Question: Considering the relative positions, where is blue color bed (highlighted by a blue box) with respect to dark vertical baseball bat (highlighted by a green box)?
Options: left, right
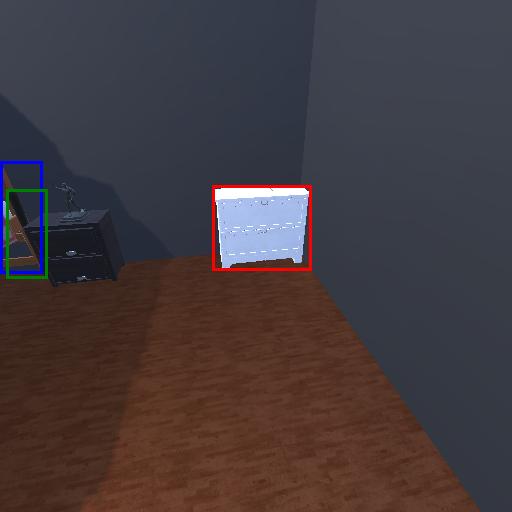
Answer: left